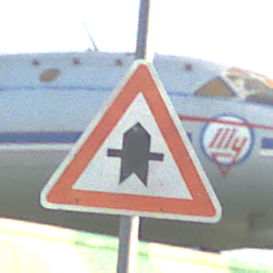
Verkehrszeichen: Vorfahrt
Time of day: SunriseSunset
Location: Outdoor (Special)
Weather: Clear
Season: NotSpecified
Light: Natural